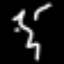
Label: squiggle